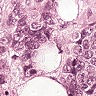
Metastatic tissue present: yes